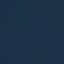
Label: SeaLake